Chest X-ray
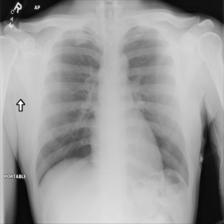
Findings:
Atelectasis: negative
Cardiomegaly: negative
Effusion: negative
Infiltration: negative
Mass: negative
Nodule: negative
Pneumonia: negative
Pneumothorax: negative
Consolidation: negative
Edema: negative
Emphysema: negative
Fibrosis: negative
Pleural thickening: negative
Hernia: negative